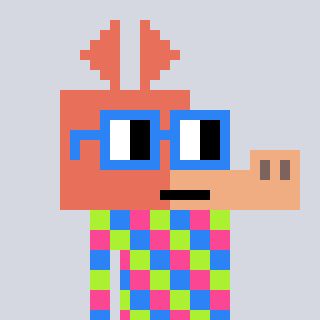
a pixel art character with square blue glasses, a aardvark-shaped head and a red-colored body on a cool background